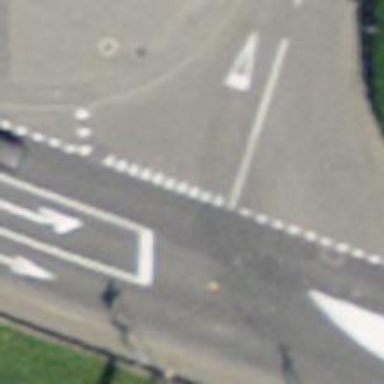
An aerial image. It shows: Road with "give way" sign.